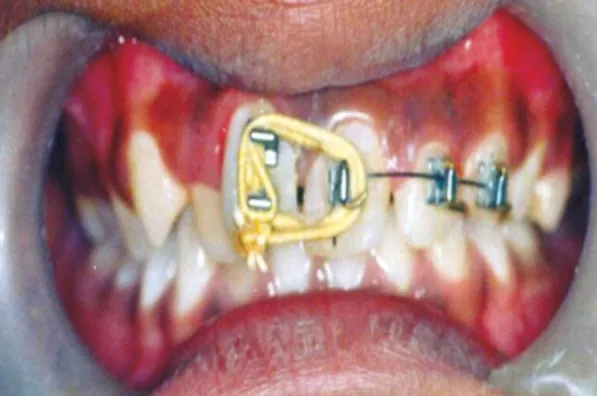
Patient followed up after 2 months.
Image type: medical_photograph (other_medical_photograph)